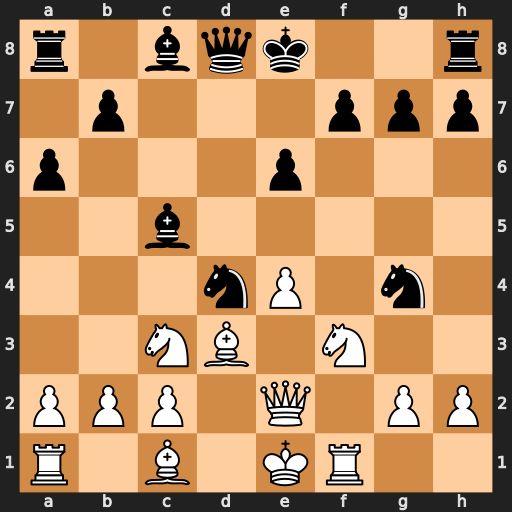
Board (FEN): r1bqk2r/1p3ppp/p3p3/2b5/3nP1n1/2NB1N2/PPP1Q1PP/R1B1KR2
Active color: w
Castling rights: Qkq
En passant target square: -
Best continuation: Nxd4 Bxd4 Qxg4